Question: I'm using this tutorial <URL> , in order to stream audio from NSInputStream, which is obtained by:
'''
-(void)session:didReceiveStream:withName:fromPeer:
'''
MCSession delegate method.
After, this open a new Audio File Stream (TDAudioFileStreamer/Classes/AudioFileStream.m:39):
'''
OSStatus err = AudioFileStreamOpen((__bridge void *)self, TDAudioFileStreamPropertyListener, TDAudioFileStreamPacketsListener, 0, &_audioFileStreamID);
'''
Then read bytes from NSInputStream and try to parse by this way (TDAudioFileStreamer/Classes/AudioFileStream.m:98):
'''
err = AudioFileStreamParseBytes(self.audioFileStreamID, length, data, kAudioFileStreamParseFlag_Discontinuity);
'''
Or:
'''
err = AudioFileStreamParseBytes(self.audioFileStreamID, length, data, 0);
'''
Depending of the data flow.
And finally, this fill AudioQueue Buffer with the parsed data in order to playback (i guess - TDAudioFileStreamer/Classes/TDAudioQueueFiller.m) .
This works really nice for MP3 format files, but with others formats when try to parse the bytes get "unsupported file format" error.
The Apple documentation, says Audio File Stream services support a lot of formats and they are listed in this Link: <URL>, but for me only works with MP3.
I was trying too, when open the Audio File Stream pass a hint about file format like this and send a M4A or AAC file:
'''
OSStatus err = AudioFileStreamOpen((__bridge void *)self, TDAudioFileStreamPropertyListener, TDAudioFileStreamPacketsListener, kAudioFileAAC_ADTSType, &_audioFileStreamID);
'''
Where kAudioFileAAC_ADTSType is the type of sent file that will be streamed, by this way , the "unsupported file format error" disappears , but the application crashes and get a new error

This says: io: lpc and client: aac.
- - -
Thanks in advance.
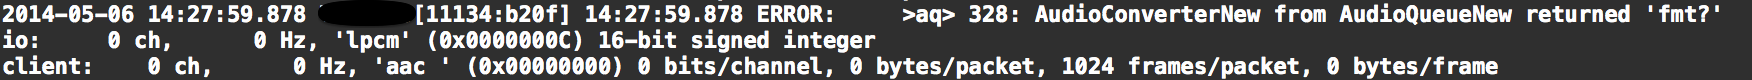
Answer: In order stream/parse M4A with 'AudioFileStream', the m4a file needs to be optimized for streaming.
That means the header needs to be in the front of the file and has the correct information that will let your parser to do its job.
Some encoders will optimize the m4a for you, but some encoders wont. For example If you create an m4a file with itunes player, by simply right clicking and choosing "Create AAC Version", that will create an m4a file that is optimized for streaming.
You can check it by using <URL>

but if you use lets say encoding.com to encode your m4a files, you will get a different type of encoding.
they will both work when playing the whole file from disk but optimized version will be parsed/streamed correctly.
Now the error you are getting tells you that parser couldnt get the correct 'AudioStreamBasicDescription' from the file you are parsing, file probably refuse to give the bitrate info...
Try to take a look at this code for better understanding handling m4a types <URL>